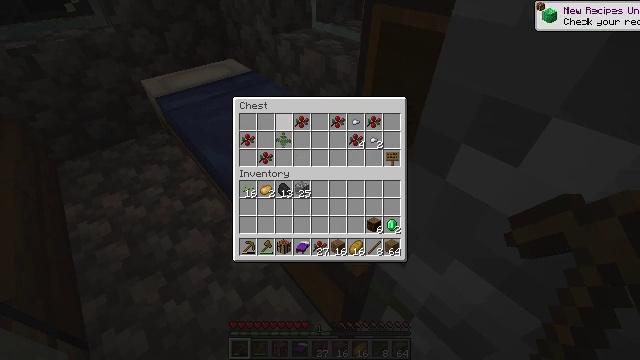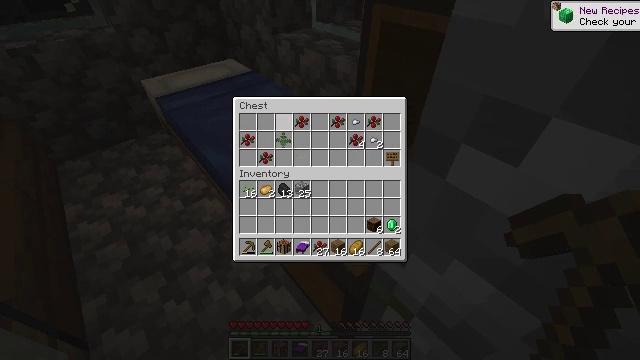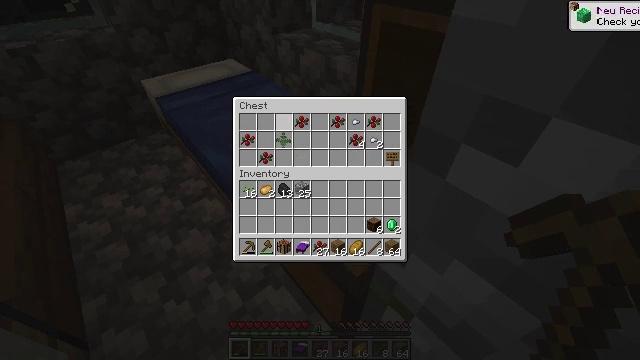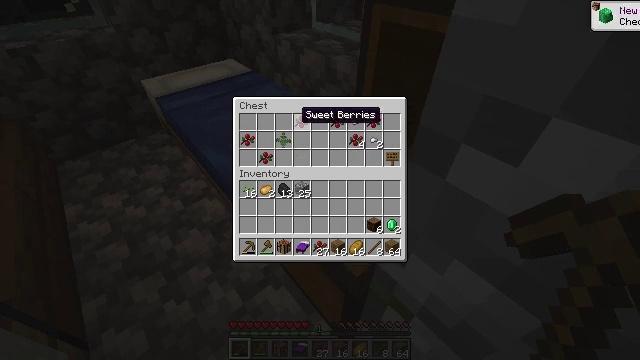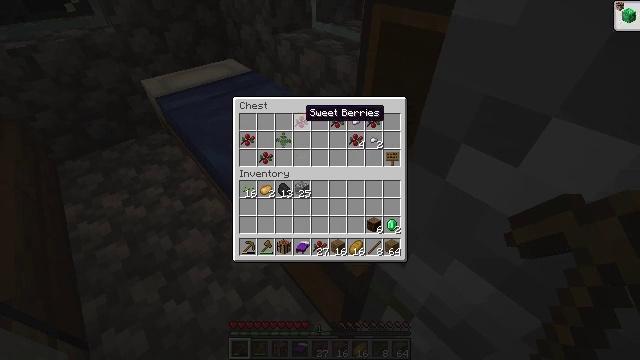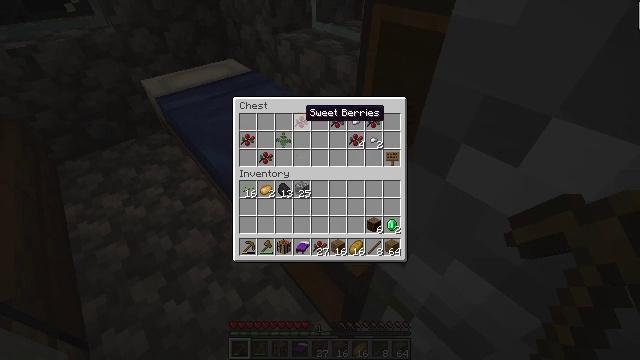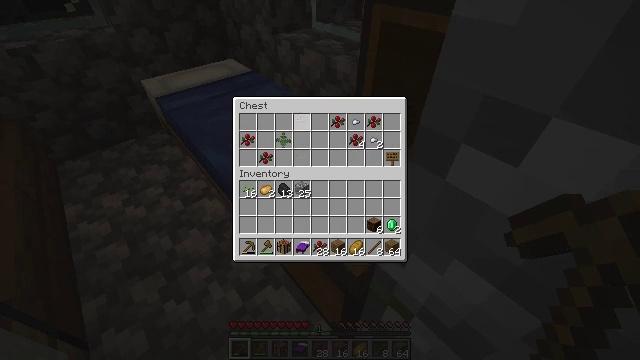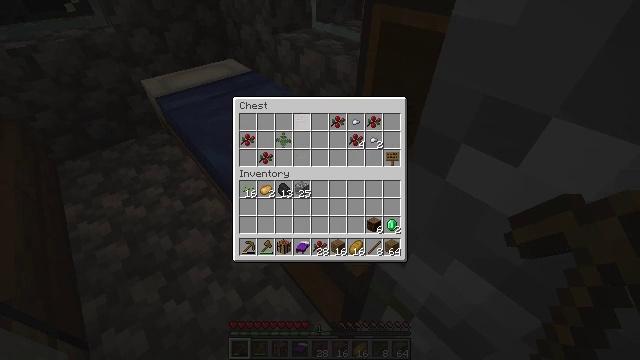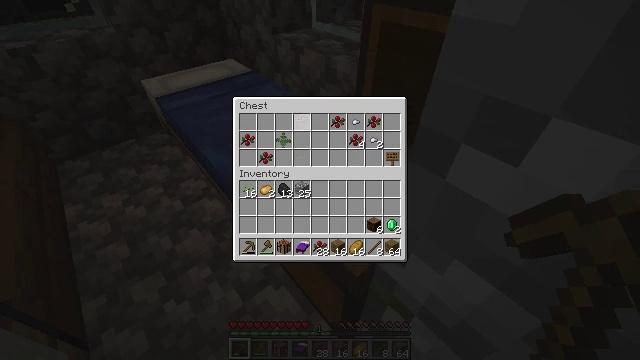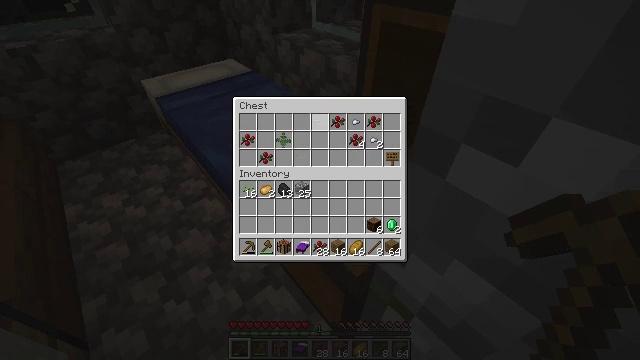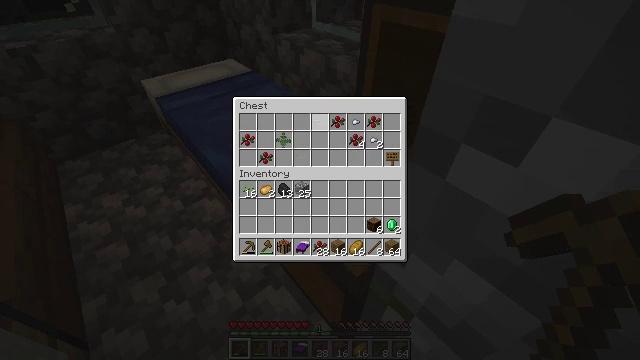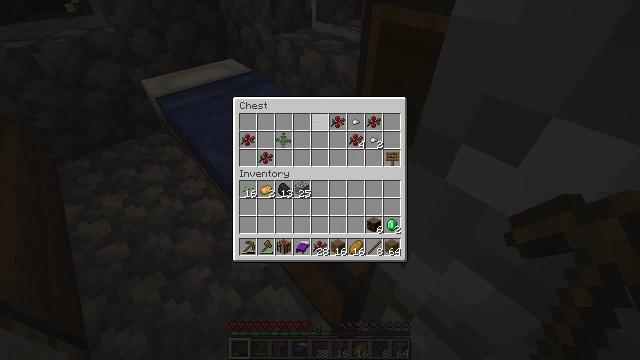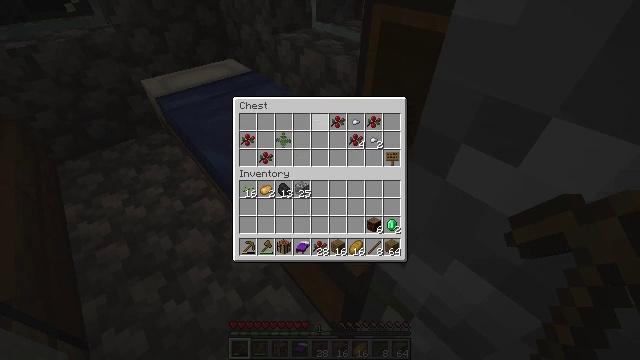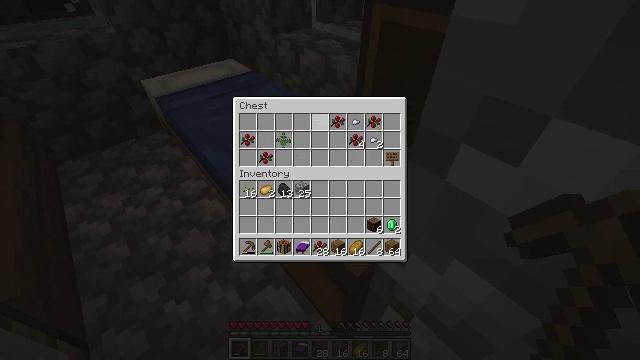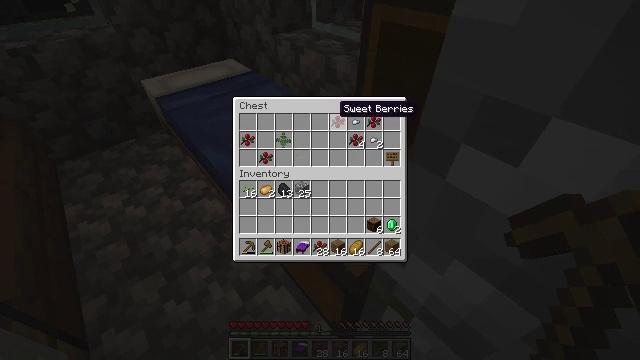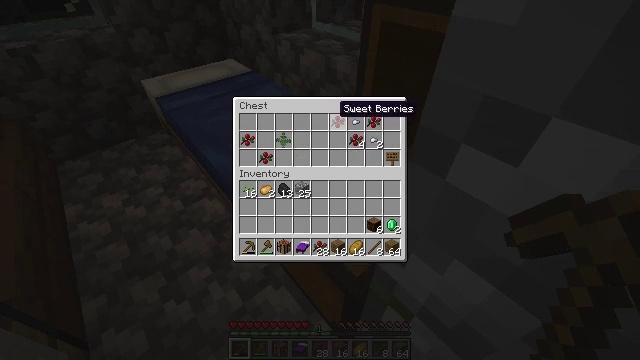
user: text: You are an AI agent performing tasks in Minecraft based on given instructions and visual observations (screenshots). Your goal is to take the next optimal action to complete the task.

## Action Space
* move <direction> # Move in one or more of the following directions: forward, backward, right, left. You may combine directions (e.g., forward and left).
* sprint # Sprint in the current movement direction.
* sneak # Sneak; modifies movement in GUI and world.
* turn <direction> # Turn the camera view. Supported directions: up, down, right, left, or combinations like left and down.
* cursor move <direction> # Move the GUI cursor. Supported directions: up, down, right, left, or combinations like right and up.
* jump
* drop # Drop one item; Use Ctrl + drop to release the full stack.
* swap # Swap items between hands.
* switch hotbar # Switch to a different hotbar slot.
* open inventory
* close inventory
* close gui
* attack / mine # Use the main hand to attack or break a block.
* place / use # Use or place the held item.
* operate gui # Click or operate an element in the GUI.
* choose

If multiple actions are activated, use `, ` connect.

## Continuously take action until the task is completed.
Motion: motion action
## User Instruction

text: Attack the large fern to gather it.
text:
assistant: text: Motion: sneak, operate gui
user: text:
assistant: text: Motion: sneak, operate gui
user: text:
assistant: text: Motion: sneak
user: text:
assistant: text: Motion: sneak
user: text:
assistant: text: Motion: sneak
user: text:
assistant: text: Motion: sneak, operate gui
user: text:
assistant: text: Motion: sneak, operate gui
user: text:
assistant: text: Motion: sneak, operate gui
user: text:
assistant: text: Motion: sneak, cursor move right
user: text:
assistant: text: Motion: sneak
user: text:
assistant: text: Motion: sneak
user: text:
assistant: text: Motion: sneak
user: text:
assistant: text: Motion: sneak
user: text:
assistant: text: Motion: sneak
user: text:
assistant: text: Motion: sneak
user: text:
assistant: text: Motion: sneak, operate gui
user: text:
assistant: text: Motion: sneak, operate gui
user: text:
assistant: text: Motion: sneak, operate gui
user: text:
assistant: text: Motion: sneak
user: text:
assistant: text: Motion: sneak, cursor move down
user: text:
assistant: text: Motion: sneak
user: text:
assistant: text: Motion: sneak, operate gui
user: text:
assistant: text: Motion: sneak, operate gui
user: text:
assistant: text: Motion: sneak, operate gui
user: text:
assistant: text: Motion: sneak
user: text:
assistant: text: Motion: sneak
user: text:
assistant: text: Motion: sneak
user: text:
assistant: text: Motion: sneak
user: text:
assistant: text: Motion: sneak
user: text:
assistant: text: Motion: sneak, cursor move right